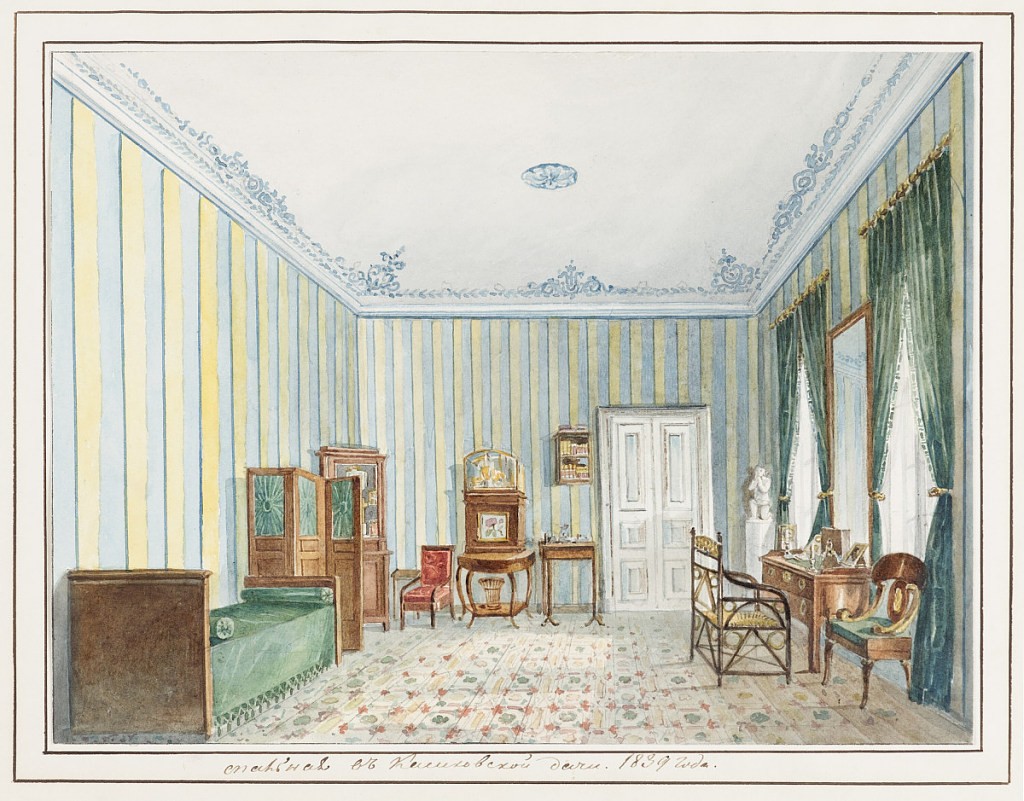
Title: Bedroom in a Country Dacha
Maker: Unknown
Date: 1839
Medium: Brush and watercolor, pen and blue ink, graphite on white wove paper
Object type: Drawing
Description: The location of this room is identified as the country house of the Kishkovsky family in Russia. The coved ceiling is decorated in a blue design, the walls are papered in yellow and blue stripes and the floor is carpeted in a geometric pattern. A desk, placed in front of a tall mirror between the windows, is furnished with candlesticks. A small hanging bookshelf and cabinet-on-stand, mounted with a flowered porcelain plaque, are next to the door at the rear. An elegant daybed, covered in green, and a privacy screen are placed on the long wall on the left.